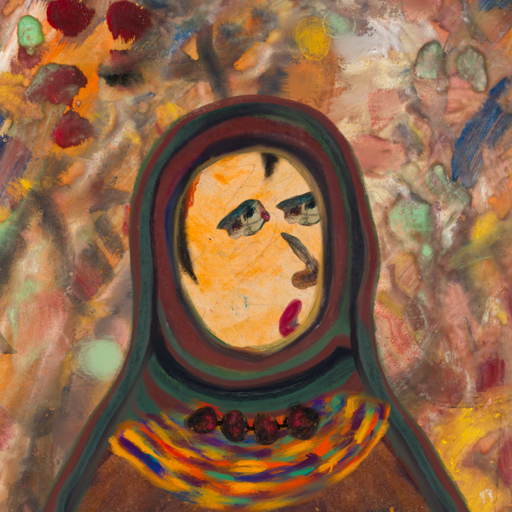
Background: Mother_And_Son_Mother, Head And Neck Side: Experience, Face Side: Pipe, Bust: Comrade, Hair Side: Roy_Bahadur, Head Accessory: After_Raid_Scarf, Second Necklace: An_Impression_2, Necklace: Mosgoul, Baby: Blank